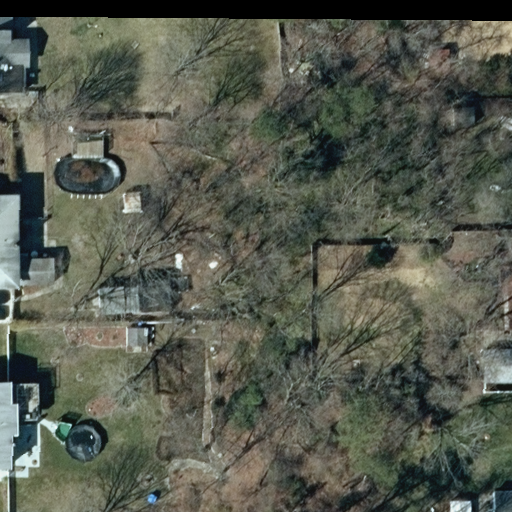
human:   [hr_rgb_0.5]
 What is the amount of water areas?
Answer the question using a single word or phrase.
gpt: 0

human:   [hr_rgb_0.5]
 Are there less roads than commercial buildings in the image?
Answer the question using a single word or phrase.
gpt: no

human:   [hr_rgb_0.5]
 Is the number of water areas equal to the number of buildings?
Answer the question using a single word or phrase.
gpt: no

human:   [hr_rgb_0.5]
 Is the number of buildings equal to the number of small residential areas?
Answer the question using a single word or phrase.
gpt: no

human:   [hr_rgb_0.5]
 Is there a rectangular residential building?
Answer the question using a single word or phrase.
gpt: yes

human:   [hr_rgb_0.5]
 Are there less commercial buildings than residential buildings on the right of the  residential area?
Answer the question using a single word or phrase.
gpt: no

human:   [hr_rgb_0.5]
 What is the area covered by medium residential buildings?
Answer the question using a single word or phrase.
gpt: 359m2

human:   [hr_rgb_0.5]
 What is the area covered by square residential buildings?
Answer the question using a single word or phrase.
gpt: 0m2

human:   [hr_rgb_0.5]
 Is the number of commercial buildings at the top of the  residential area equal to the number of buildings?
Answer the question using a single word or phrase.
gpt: no

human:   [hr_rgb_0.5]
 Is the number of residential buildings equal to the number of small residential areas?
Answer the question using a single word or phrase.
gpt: no

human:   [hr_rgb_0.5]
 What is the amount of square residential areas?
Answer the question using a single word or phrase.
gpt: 0

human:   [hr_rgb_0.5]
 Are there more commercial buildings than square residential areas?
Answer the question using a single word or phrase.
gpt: no

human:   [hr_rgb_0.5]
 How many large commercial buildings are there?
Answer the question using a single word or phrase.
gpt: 0

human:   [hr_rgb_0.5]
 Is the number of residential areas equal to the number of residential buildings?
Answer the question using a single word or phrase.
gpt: no

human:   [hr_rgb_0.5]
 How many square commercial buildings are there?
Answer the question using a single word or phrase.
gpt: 0

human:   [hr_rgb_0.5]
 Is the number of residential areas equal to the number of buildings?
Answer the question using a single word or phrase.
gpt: no

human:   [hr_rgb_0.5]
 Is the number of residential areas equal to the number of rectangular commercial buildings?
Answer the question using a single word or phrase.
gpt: no

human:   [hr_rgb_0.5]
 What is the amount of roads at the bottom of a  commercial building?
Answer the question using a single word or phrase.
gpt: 0

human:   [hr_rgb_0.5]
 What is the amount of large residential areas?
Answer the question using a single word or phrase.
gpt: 1

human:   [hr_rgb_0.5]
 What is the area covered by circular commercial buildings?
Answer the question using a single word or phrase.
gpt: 0m2

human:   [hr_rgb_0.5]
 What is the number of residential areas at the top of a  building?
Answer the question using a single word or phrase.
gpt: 0

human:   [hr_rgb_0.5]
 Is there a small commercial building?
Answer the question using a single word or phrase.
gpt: no

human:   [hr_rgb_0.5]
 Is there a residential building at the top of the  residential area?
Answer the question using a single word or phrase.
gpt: yes

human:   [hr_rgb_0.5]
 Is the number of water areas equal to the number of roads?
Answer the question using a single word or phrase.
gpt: yes

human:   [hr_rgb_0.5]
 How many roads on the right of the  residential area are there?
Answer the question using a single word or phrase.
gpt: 0

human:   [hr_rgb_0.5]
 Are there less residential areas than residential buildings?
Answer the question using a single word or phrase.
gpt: yes

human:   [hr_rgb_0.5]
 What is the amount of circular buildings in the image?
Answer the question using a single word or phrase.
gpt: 0

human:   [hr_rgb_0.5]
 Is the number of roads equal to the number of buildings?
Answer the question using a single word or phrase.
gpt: no

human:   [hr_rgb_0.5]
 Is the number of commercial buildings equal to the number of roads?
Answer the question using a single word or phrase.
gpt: yes

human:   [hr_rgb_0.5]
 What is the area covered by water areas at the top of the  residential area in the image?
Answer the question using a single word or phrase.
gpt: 0m2

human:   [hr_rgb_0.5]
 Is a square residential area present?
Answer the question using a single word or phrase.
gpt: no

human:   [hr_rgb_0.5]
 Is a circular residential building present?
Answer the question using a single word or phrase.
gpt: no

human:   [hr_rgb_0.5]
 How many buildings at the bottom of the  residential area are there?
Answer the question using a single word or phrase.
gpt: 0

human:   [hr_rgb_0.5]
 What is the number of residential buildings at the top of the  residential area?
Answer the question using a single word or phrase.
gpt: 4

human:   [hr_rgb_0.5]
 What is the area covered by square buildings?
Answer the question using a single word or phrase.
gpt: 0m2

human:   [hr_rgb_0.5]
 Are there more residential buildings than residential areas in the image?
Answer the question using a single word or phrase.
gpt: yes